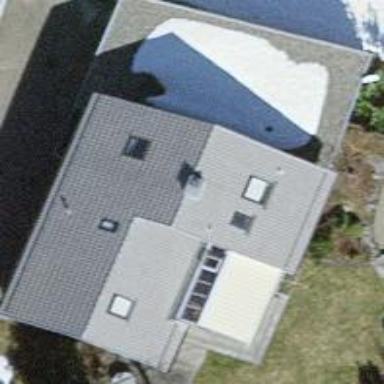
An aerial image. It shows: Simple house.